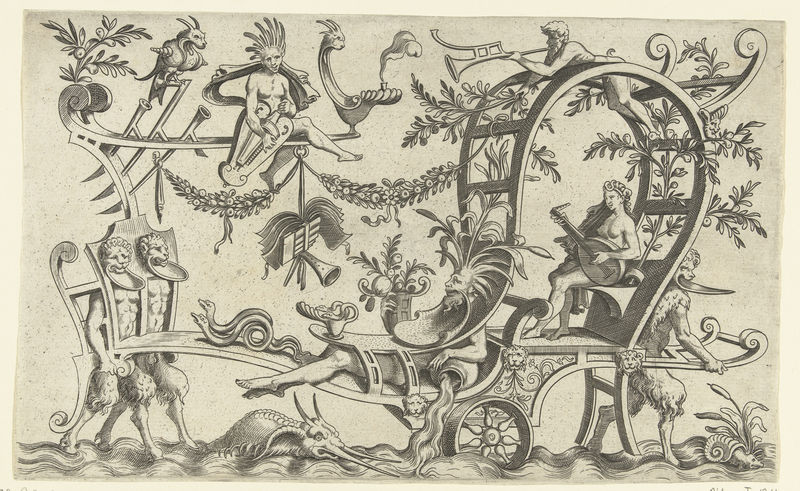
Titel: Triomfwagen waarop vrouw met een luit
Standort: Amsterdam
Institution: Rijksmuseum
Schlagwörter: himmel, tiere, beige, alt, kutsche, schlange, bleistift, orgie, früher